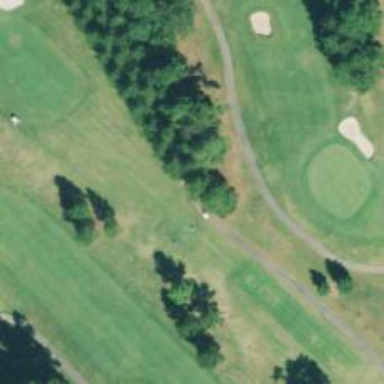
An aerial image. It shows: Golf cartpath that is also road path.